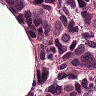
Metastatic tissue present: yes